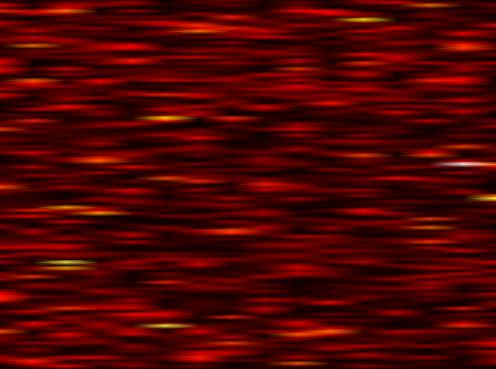
Label: UFMC